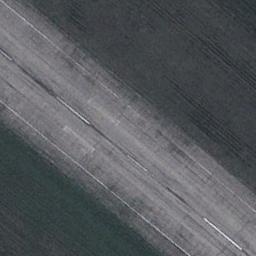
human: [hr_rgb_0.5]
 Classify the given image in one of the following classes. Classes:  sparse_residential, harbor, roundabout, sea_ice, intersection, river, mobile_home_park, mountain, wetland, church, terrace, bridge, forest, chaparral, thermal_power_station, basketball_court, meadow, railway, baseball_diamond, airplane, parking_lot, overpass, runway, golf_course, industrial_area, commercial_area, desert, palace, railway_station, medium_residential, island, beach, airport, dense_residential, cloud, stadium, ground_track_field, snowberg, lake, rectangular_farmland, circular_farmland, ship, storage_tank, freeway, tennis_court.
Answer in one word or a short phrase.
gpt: runway